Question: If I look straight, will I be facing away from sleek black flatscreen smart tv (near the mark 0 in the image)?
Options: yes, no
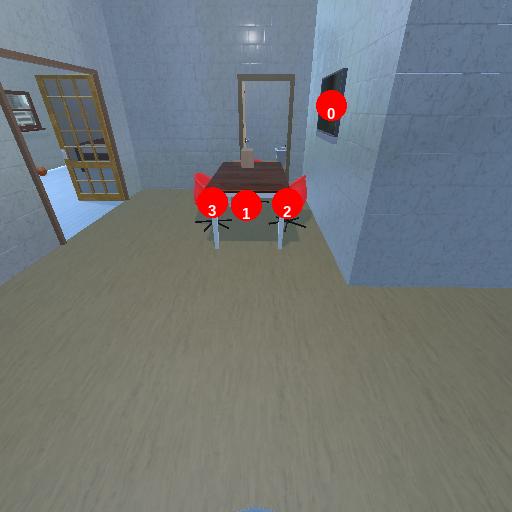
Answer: yes